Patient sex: M
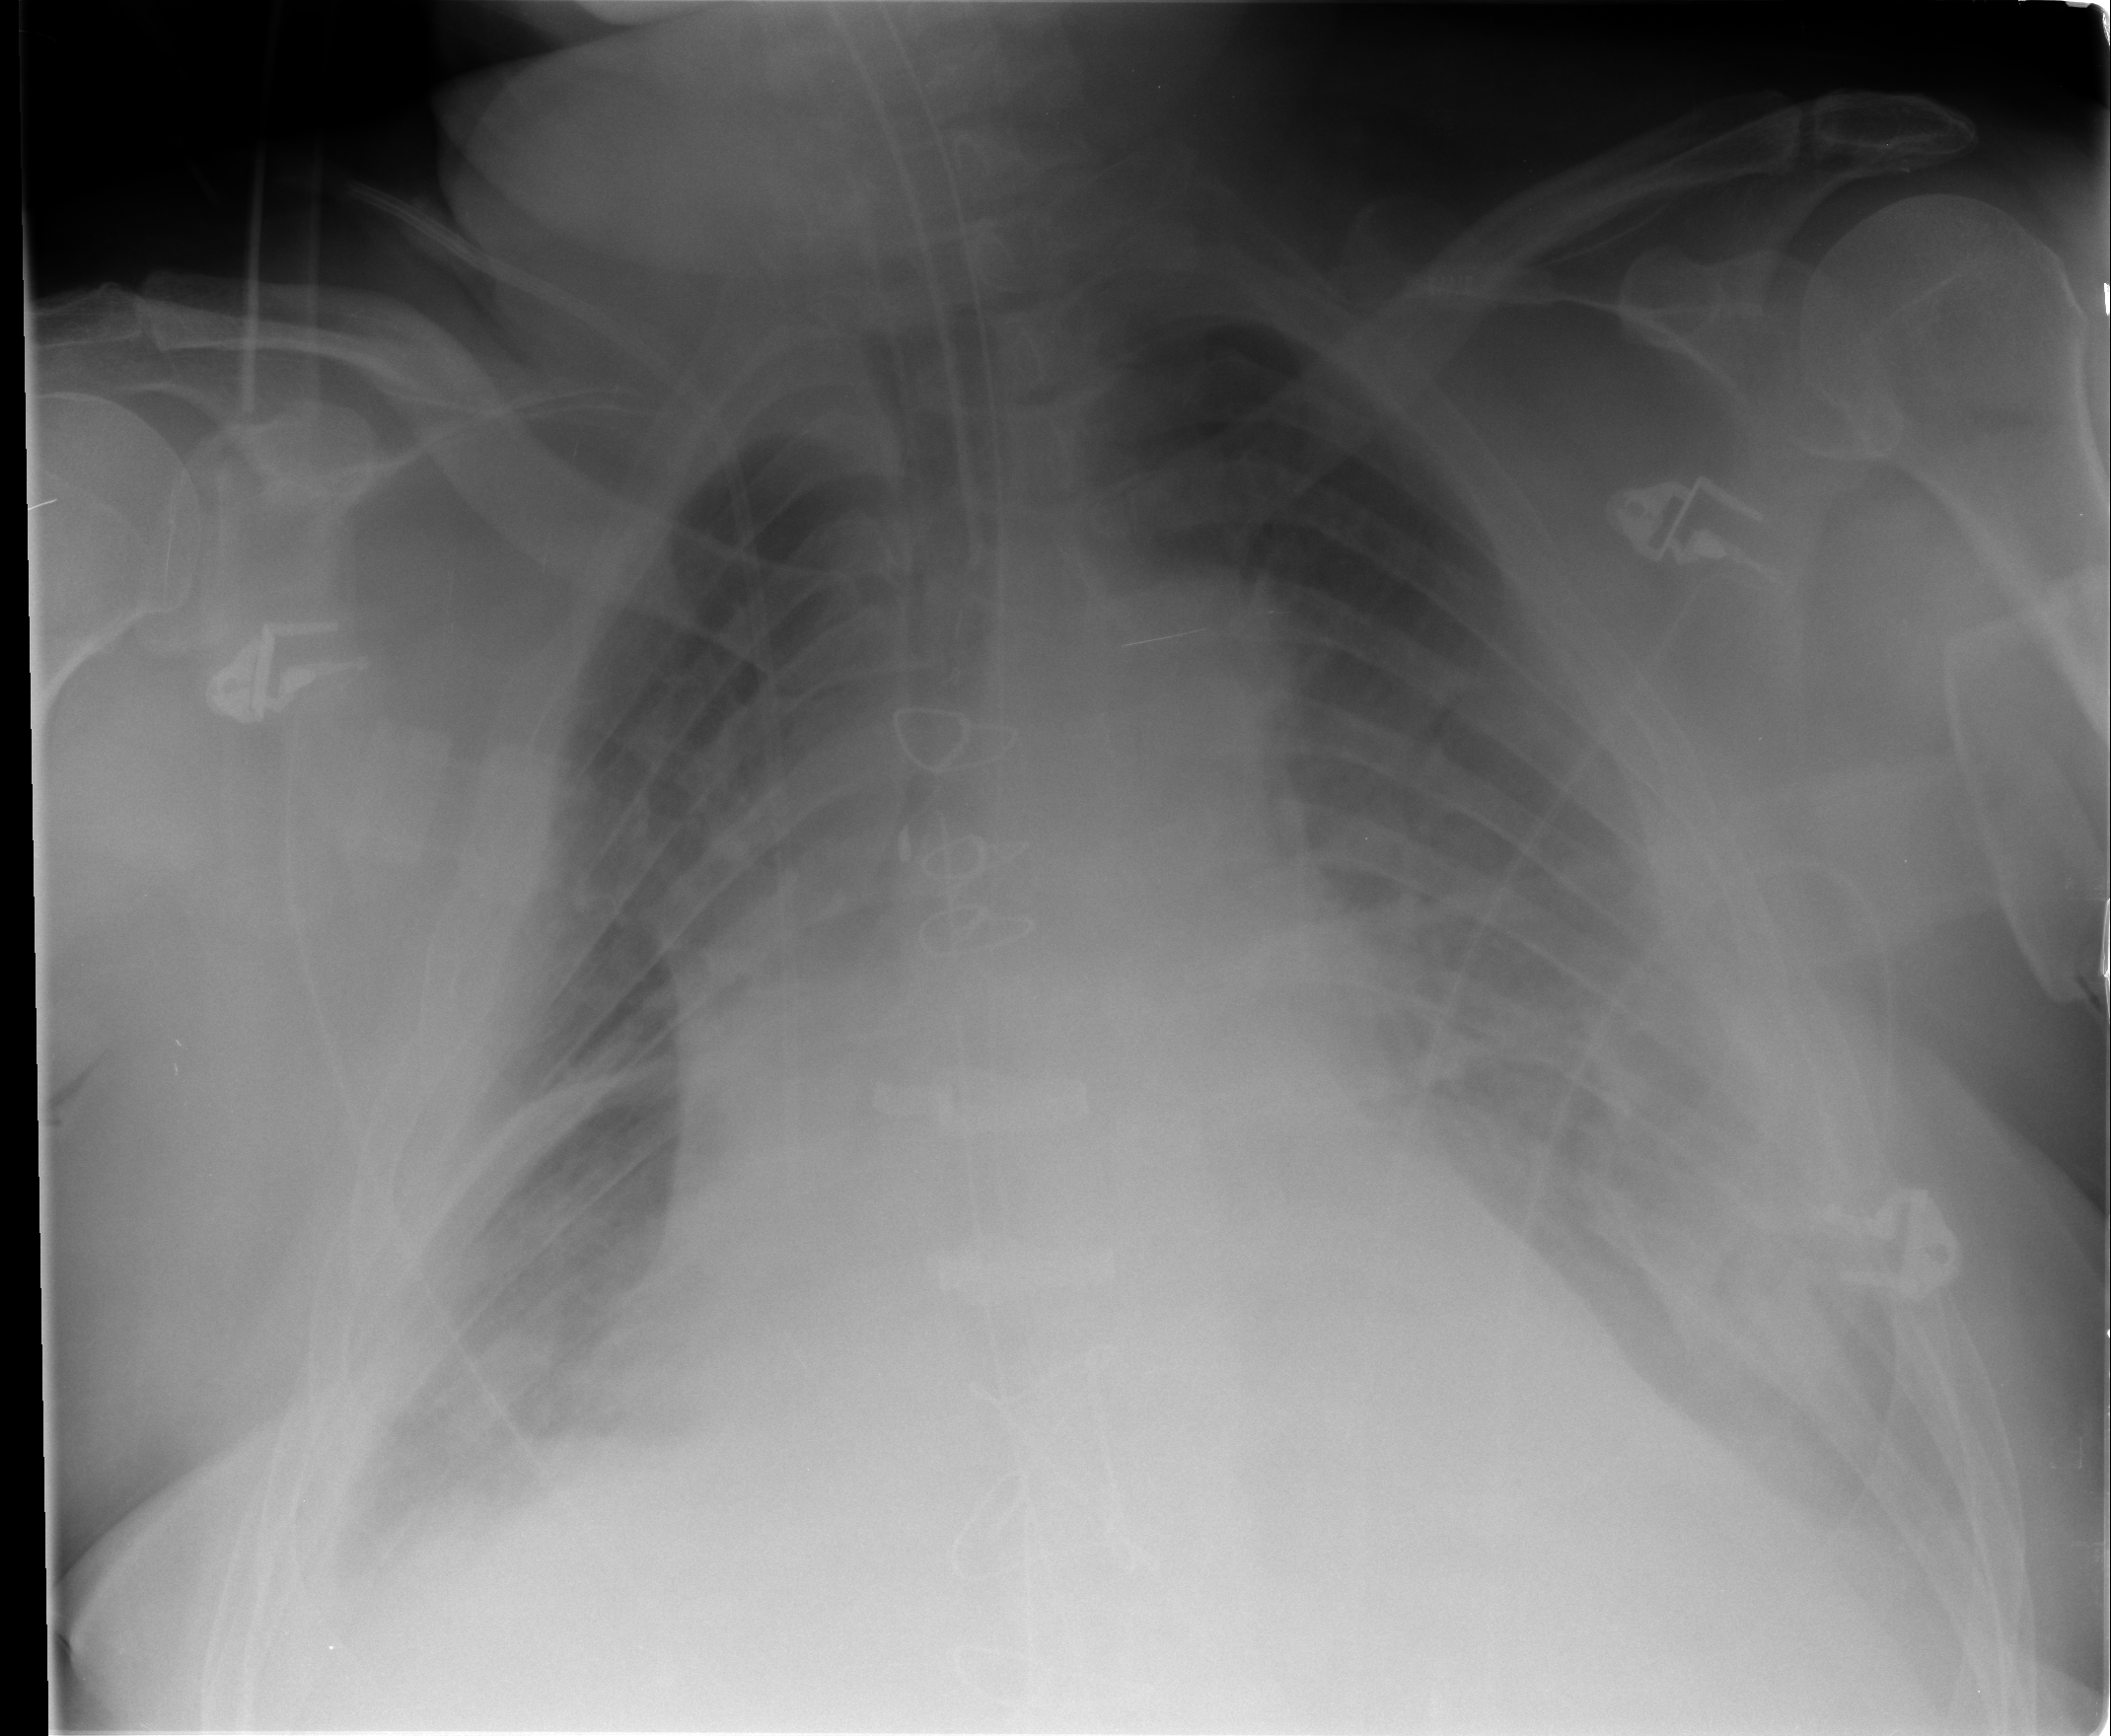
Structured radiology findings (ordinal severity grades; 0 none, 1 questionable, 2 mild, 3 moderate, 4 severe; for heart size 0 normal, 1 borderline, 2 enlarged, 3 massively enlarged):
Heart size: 2
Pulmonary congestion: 2
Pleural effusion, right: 2
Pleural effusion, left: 3
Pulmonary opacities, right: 1
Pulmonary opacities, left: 1
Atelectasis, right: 2
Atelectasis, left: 2